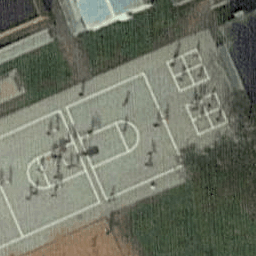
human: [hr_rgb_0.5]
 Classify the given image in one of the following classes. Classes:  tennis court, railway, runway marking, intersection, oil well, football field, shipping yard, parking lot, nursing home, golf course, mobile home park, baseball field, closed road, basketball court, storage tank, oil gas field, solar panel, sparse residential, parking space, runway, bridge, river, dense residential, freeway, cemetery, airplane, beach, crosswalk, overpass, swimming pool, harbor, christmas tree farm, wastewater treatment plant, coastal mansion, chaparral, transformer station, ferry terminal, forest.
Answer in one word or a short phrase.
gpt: basketball court